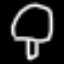
Label: mushroom